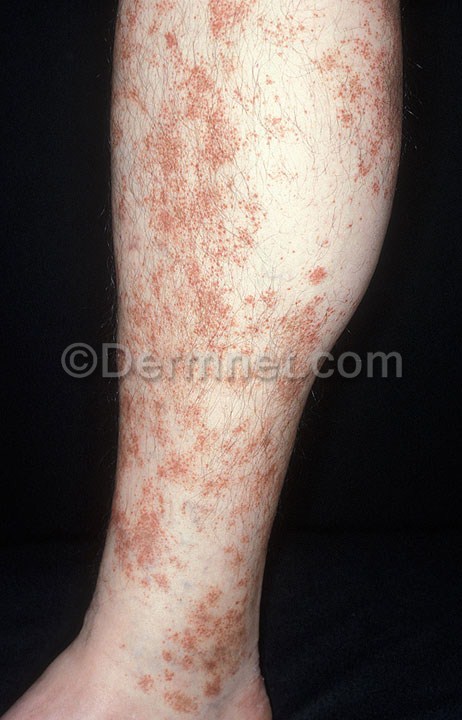
Disease: Vasculitis Photos